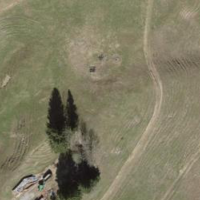
EUNIS habitat code: 24
Species observed at this site:
Vicia sepium